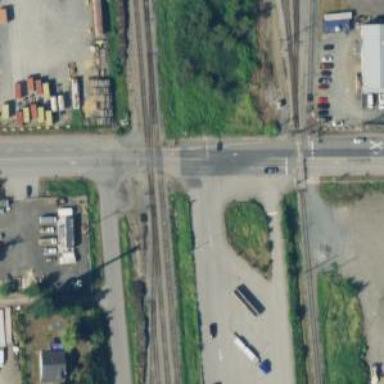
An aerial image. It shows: Level crossing on the railway with lights and full barrier.